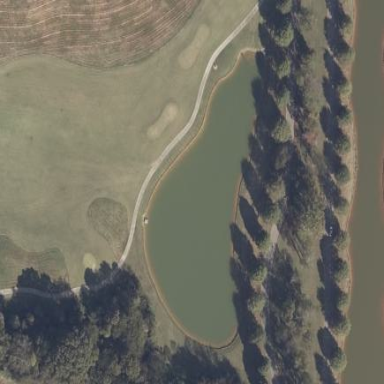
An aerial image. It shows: Water hazard in golf course. The hazard is natural water feature.